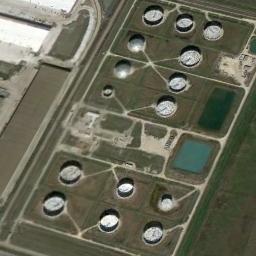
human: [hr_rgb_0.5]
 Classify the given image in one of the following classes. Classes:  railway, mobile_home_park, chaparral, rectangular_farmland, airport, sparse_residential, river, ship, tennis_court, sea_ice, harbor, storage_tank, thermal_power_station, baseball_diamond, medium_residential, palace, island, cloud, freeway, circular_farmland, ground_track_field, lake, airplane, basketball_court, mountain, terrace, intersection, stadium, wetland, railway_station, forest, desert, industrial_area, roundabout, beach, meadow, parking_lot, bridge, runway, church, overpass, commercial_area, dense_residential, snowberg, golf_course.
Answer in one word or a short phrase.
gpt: storage_tank